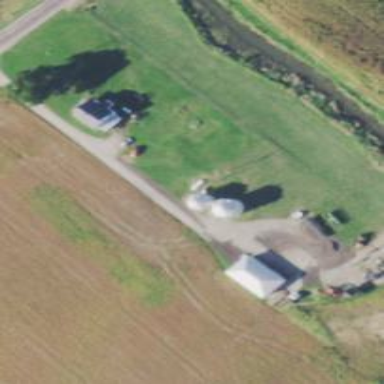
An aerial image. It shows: Silo.